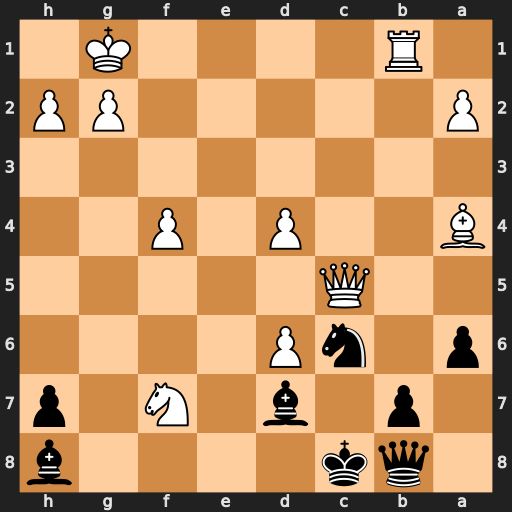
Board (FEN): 1qk4b/1p1b1N1p/p1nP4/2Q5/B2P1P2/8/P5PP/1R4K1
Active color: b
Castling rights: -
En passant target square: -
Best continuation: Bxd4+ Qxd4 Nxd4